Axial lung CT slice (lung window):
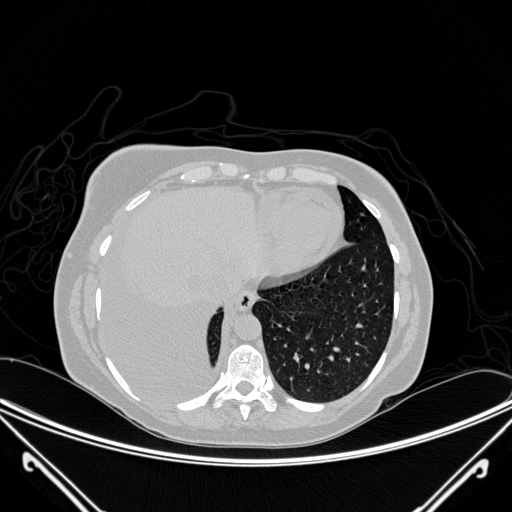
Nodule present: no